Field crop: maize
Growth stage: 2
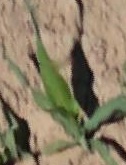
Species: maize